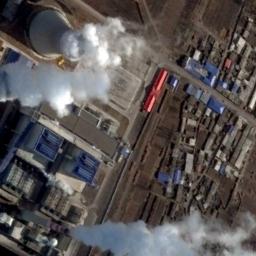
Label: thermal_power_station